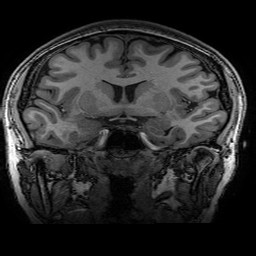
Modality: T1w
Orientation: sagittal
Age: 20
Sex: female
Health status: healthy